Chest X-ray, AP view. Patient: 50 years old, sex M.
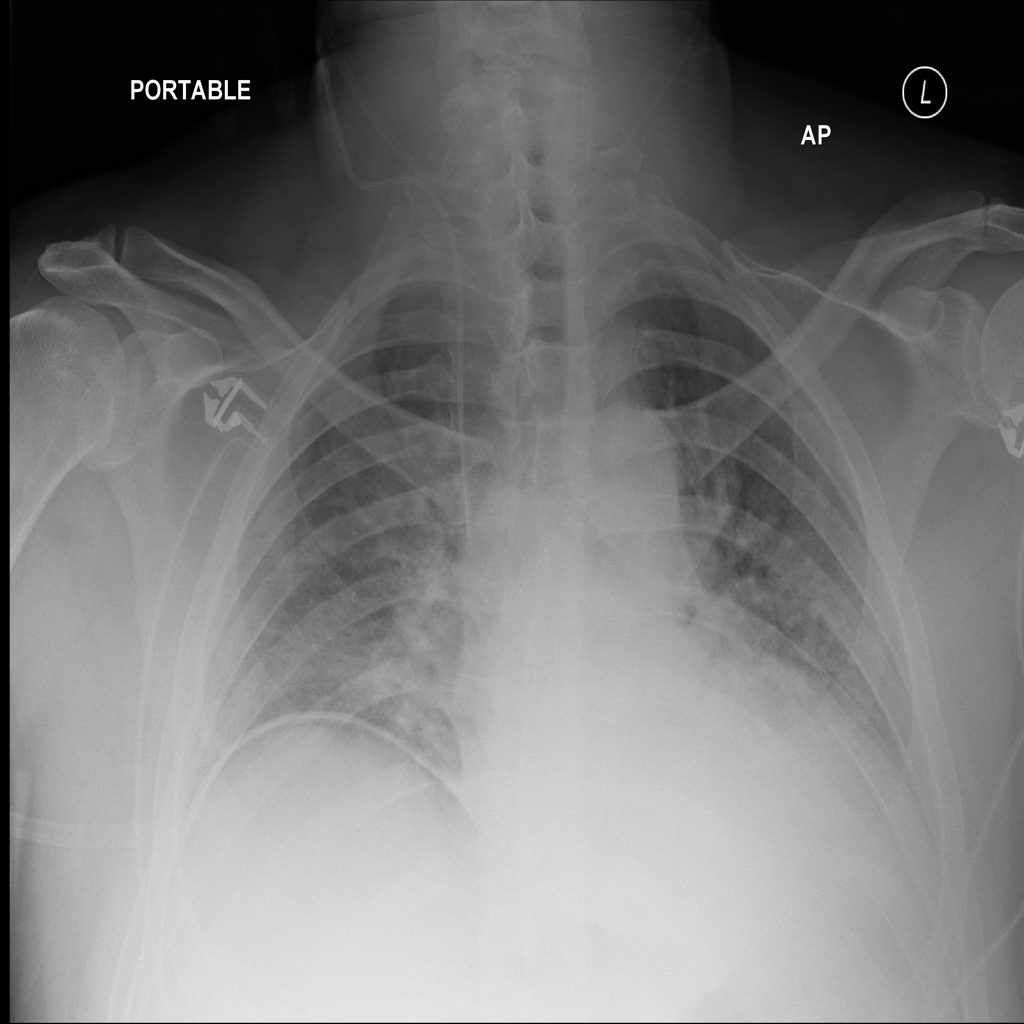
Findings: No Finding